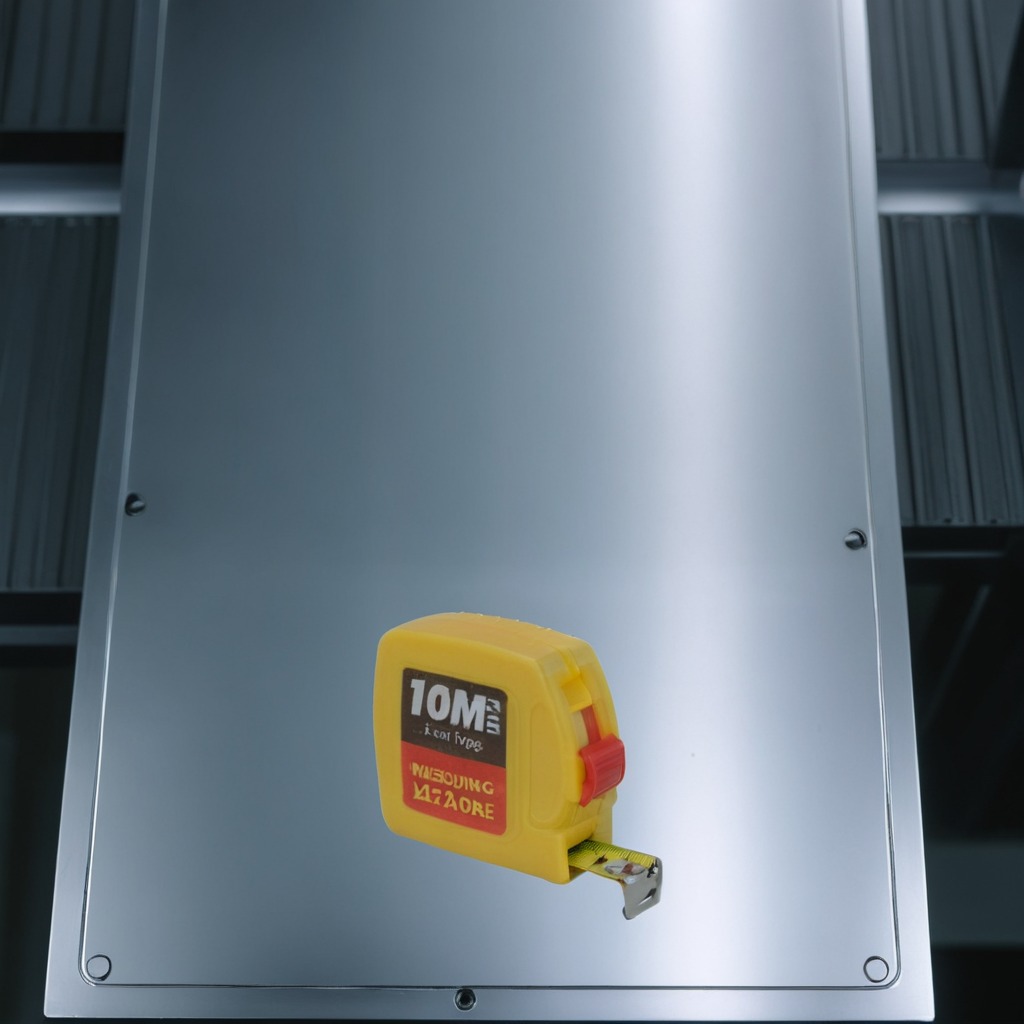
A measuring tape is lying on a metal table in a machine shop under fluorescent lights.